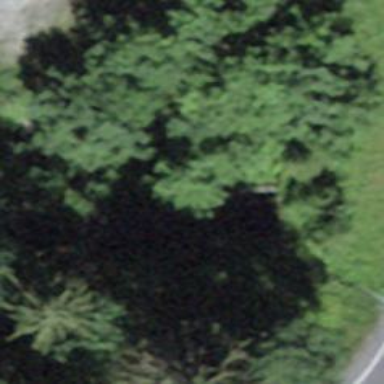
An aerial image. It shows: Culvert tunnel.